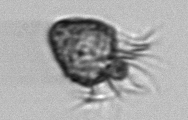
Label: Strombidium_tintinnodes